Question: Maybe I am not understanding the scrum development model correctly, but I am confused why TFS places bugs on a different row than my backlog item even if the backlog item is set as its parent.
I thought that we would make a bug report, and it be placed in the TO DO column. Then as you commit code to that bug, you associate the commits with that particular task ID for the bug. Then once it is done it is moved to DONE. Is that not how scrum works? What is the typical process for fixing a reported bug?

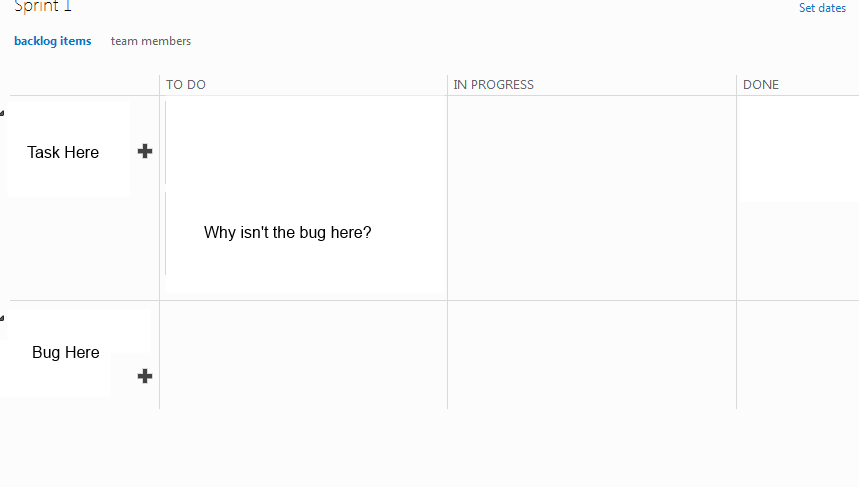
Answer: That is the view of the task board. In the most recent Scrum process template (Microsoft Visual Studio Scrum 2.x), the Bug is in the Requirements category. Doing so, the Bug is treated like a Product Backlog Item (it can be stacked ranked, broken down into workable tasks, and fed through the process like any other PBI). If you are on TFS 2012 Update 1, or TFService, you should have a Kanban board tab on the product backlog page which is where you would move your bugs through the states (New/Approved/Committed/Done). In the task board (screenshot above), the Bugs and Product Backlog Items will be shown as rows (where you have and ) and the the tasks will exist in the To do, In progress, and Done columns.
When you work against a bug, you work specifically against the tasks, and associate/resolve those tasks as you check in code. Once your 'Definition of Done' has been met, you can then move the Bug work item (on the Kanban board, or manually via the state field) to Done.